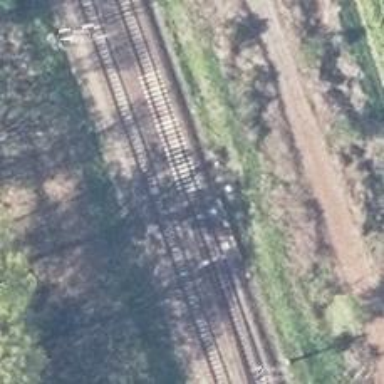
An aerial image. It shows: Railway switch with turnout to the right.